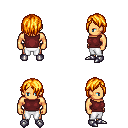
a pixel art fantasy rpg character, male body template, human, tanned skin, maroon sleeveless shirt, white pants, light blonde bangs hairstyle, metal boots, four views (front, back, left, right), 2x2 character sprite sheet, small pixel art, hard edges, no anti-aliasing